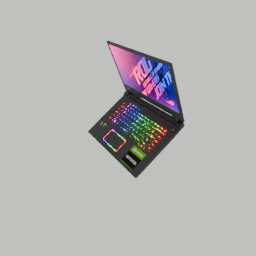
Label: electronics